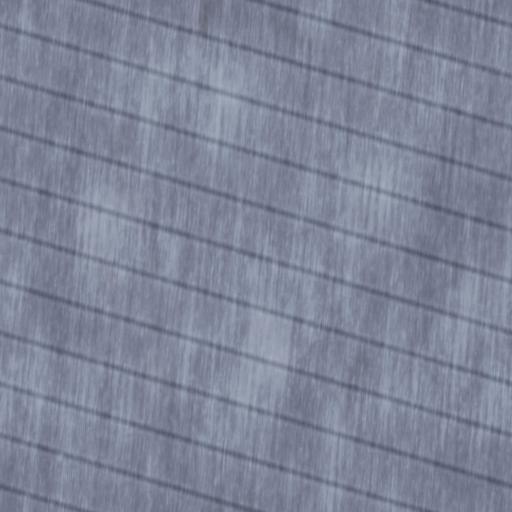
Tags: industry metal pipe